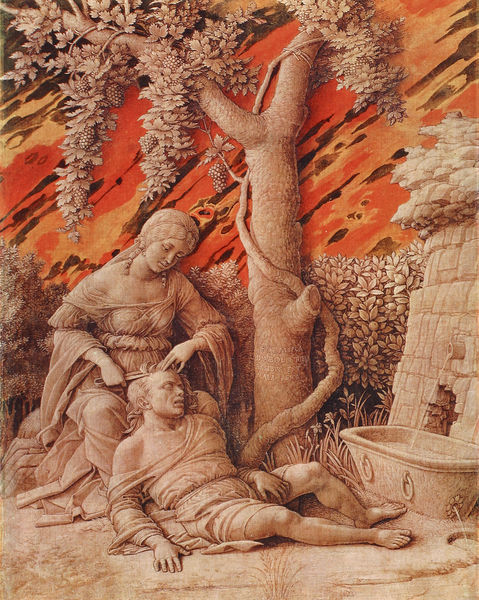
Titel: Dalila und Samson
Künstler: Andrea Mantegna
Institution: London, National Gallery
Schlagwörter: baum, himmel, mann, wasser, frau, haar, kleid, mund, obst, augen, haare, brunnen, frucht, grafik, graphik, wein, schere, scheren, lithografie, schneiden, traube, wasserbecken, rötel, weinreben, quelle, samson, haareschneiden, scheire, steinwanne, feurehimmel